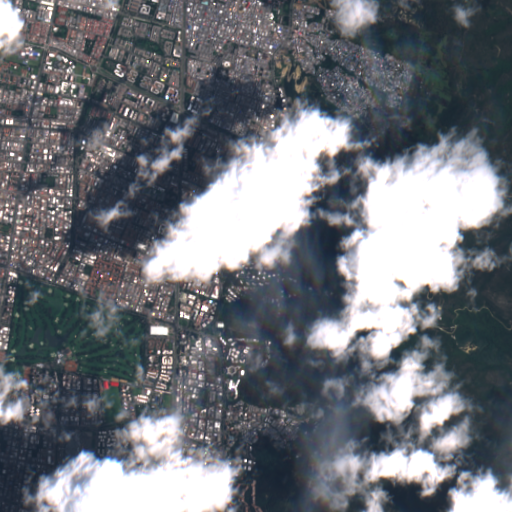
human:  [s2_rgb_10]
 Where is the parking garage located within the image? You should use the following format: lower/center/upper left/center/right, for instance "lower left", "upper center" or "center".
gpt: The parking garage is located in the upper center of the image.
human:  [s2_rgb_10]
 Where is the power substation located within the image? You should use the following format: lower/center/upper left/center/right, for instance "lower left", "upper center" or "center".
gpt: The power substation is located in the upper center of the image.
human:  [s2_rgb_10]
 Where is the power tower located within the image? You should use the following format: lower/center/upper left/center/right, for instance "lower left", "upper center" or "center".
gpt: The power tower is located in the right of the image.
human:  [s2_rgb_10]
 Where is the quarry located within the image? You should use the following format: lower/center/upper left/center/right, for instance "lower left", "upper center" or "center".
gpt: The quarry is located in the upper center of the image.
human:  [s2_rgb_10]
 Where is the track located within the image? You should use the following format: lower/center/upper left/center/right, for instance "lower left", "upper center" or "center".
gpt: The track is located in the upper left of the image.
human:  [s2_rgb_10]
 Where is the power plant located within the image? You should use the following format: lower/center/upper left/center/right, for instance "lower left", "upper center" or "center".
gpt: There is no power plant in the image.